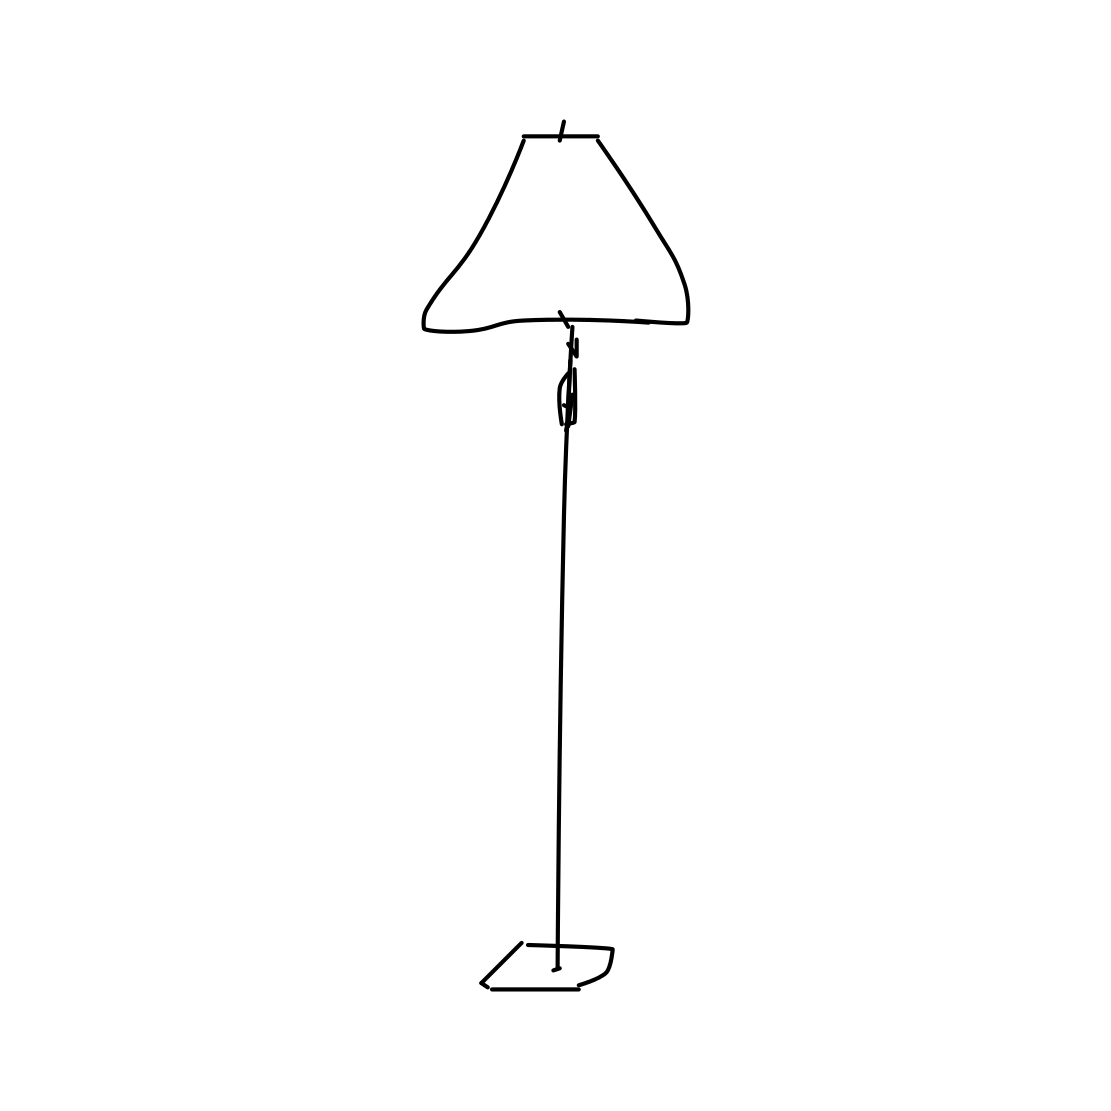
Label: floor lamp